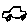
Label: car